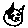
Label: cat